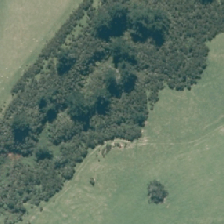
Land cover: manuka_kanuka